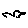
Label: bird